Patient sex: M
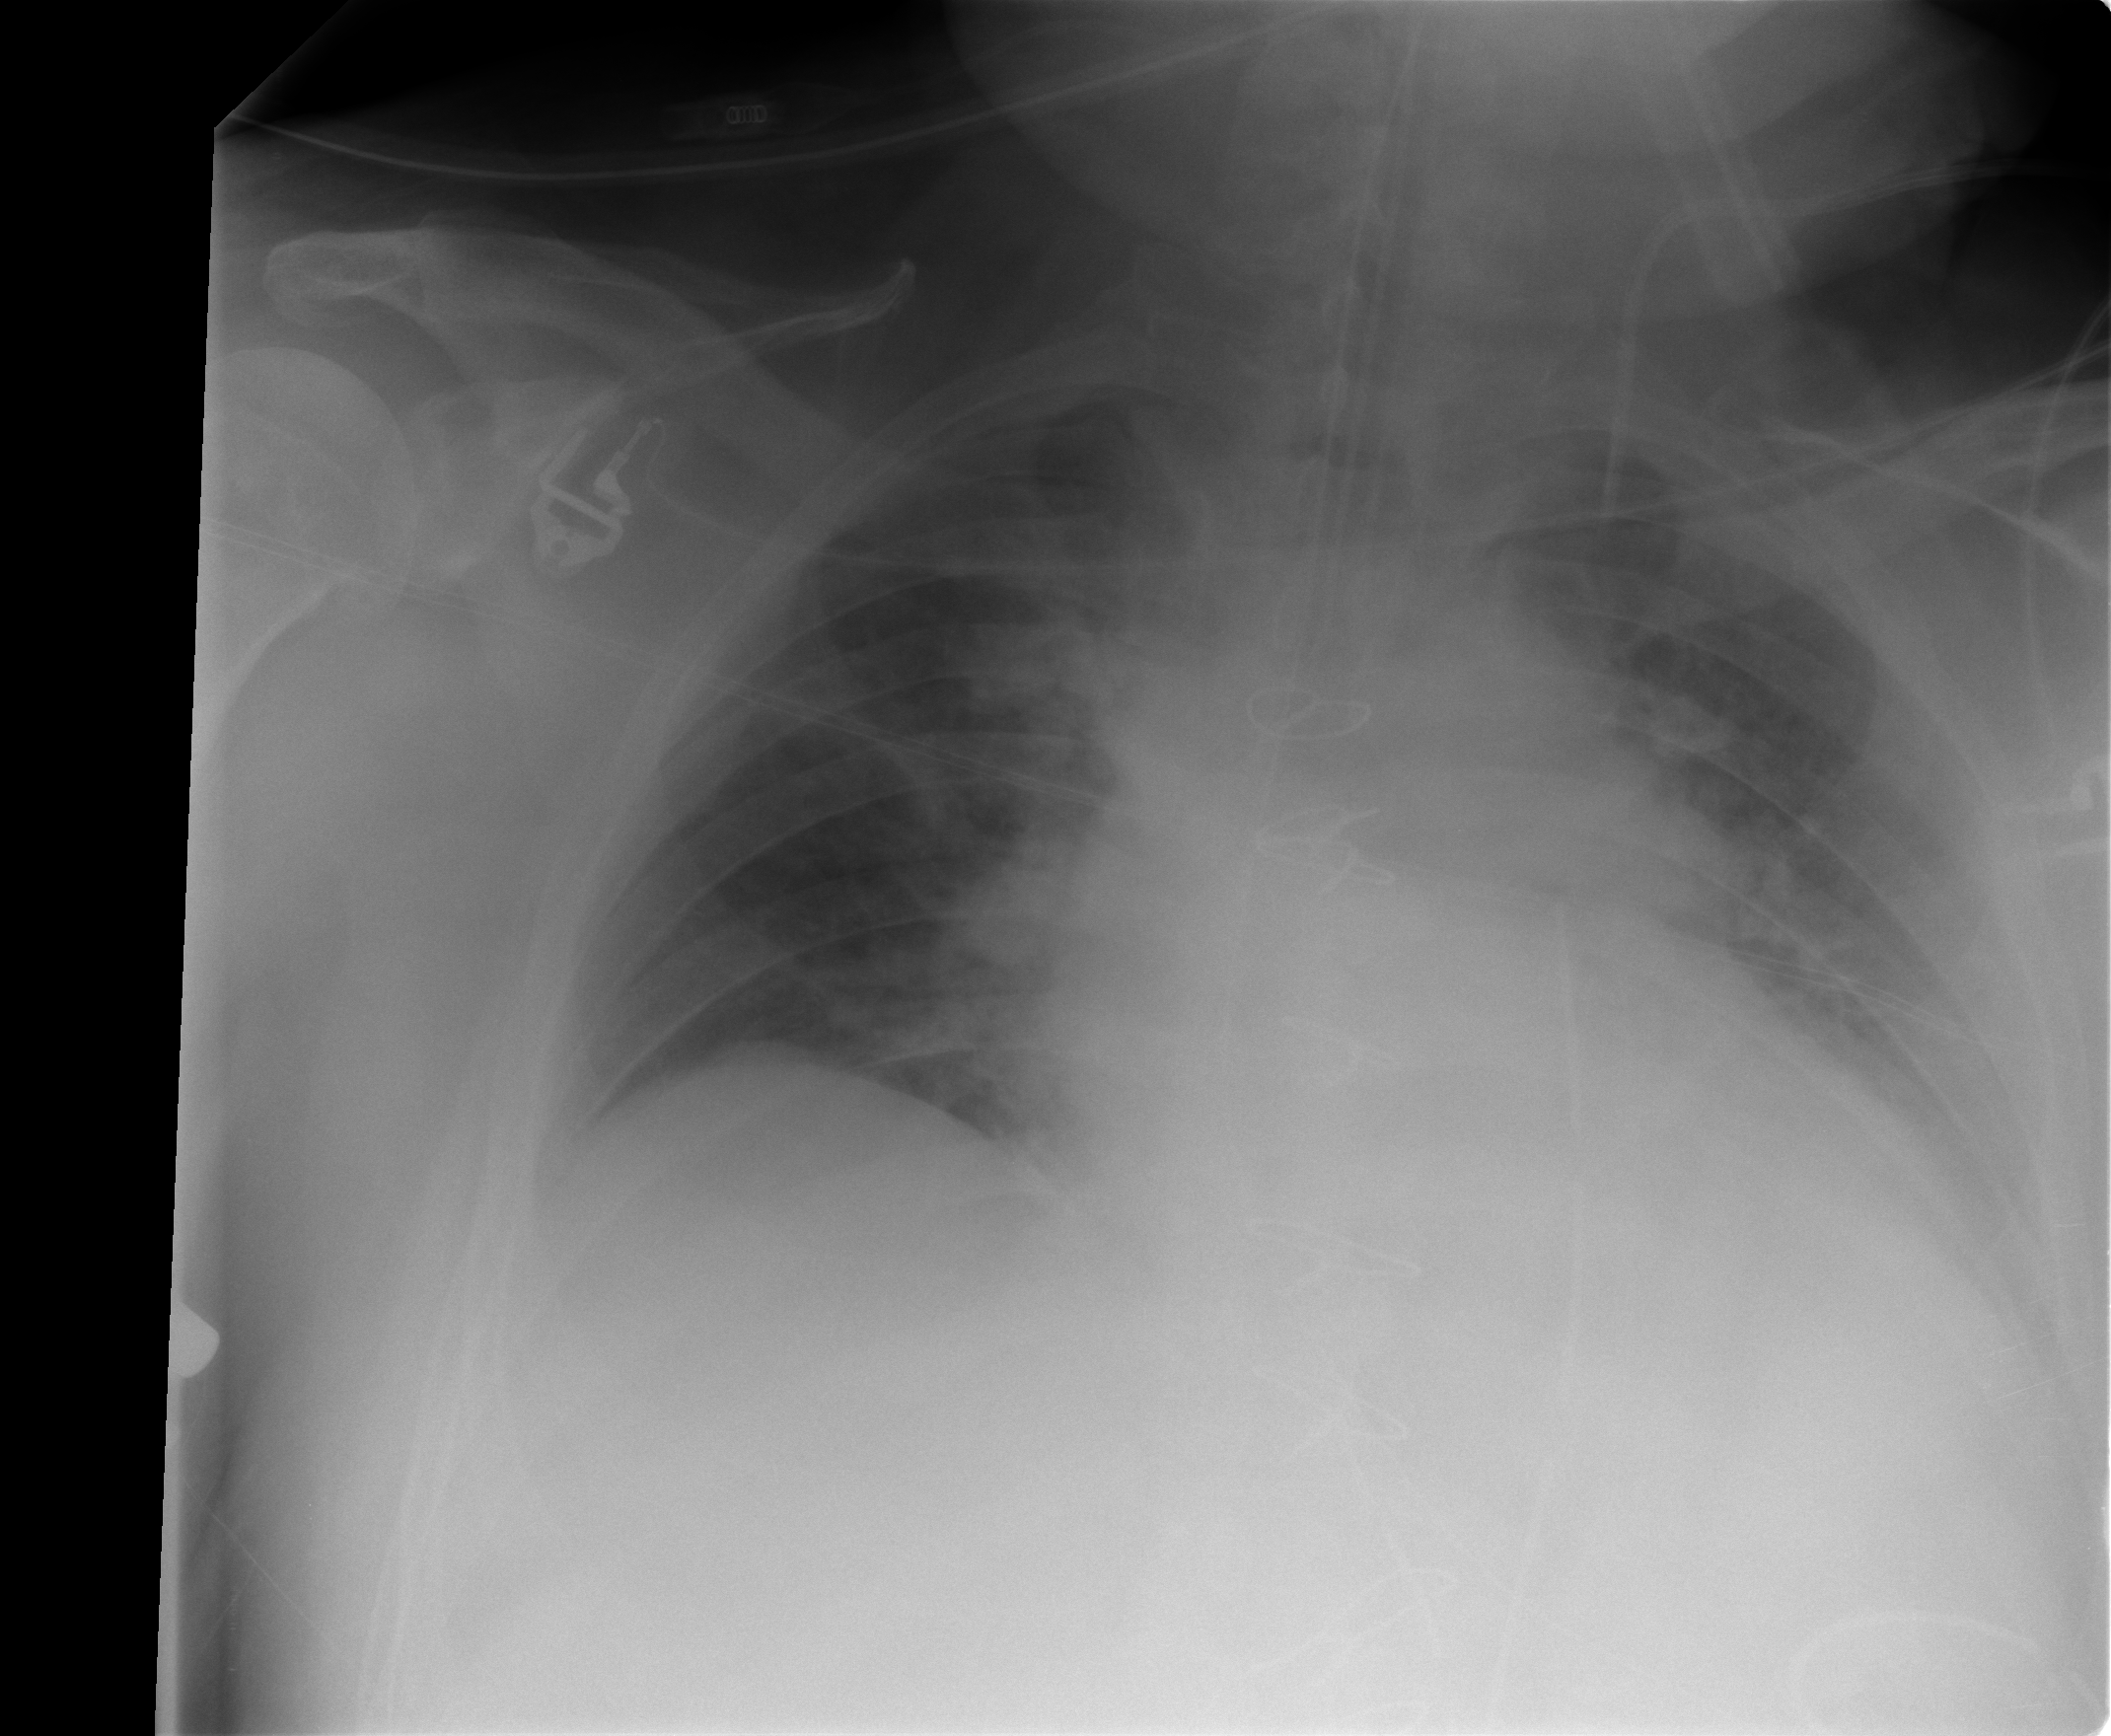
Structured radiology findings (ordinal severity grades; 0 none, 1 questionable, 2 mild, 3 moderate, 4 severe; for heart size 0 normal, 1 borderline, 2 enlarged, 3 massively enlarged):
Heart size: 1
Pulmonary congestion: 1
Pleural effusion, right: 0
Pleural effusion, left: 1
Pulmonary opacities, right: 0
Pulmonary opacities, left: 0
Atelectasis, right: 2
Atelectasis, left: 2